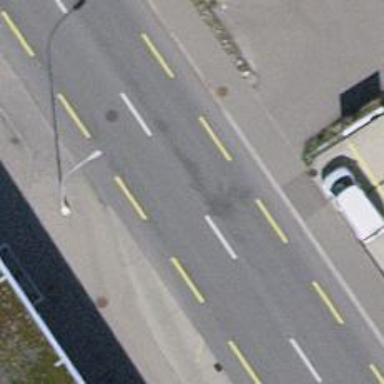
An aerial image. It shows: Secondary road with asphalt surface. It has cycle lane and trolley wires. Both sides of the road have separate sidewalks.